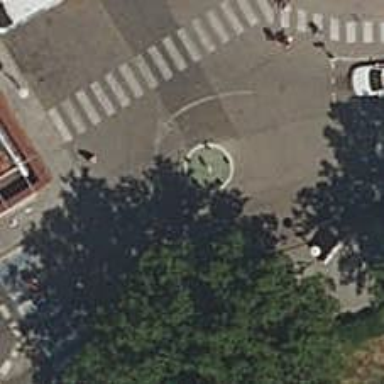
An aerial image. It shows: Mini roundabout on the road.